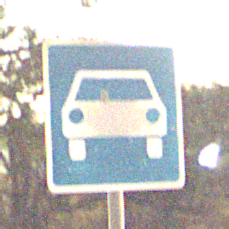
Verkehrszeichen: Kraftfahrstrasse
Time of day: Night
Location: Outdoor (Nature)
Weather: Clear
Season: NotSpecified
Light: Natural